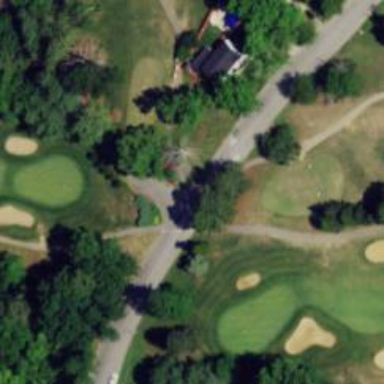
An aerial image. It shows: Path designated for golf carts.